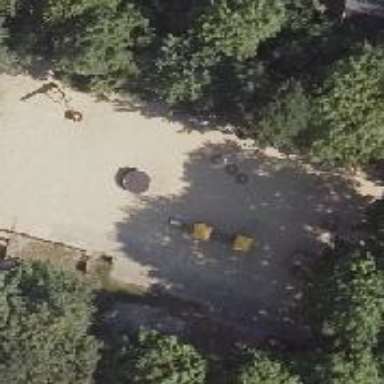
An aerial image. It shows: Playground featuring springboard.